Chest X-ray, AP view. Patient: 36 years old, sex M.
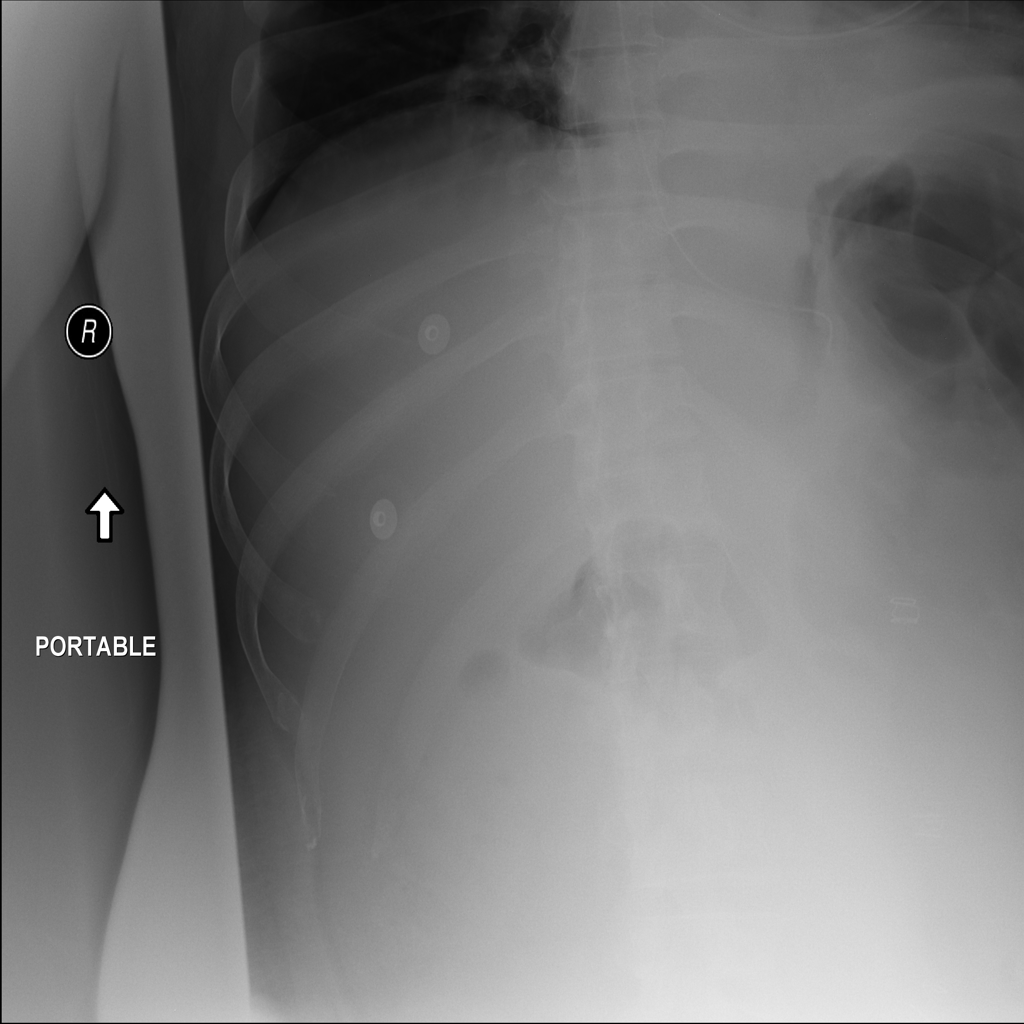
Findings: No Finding